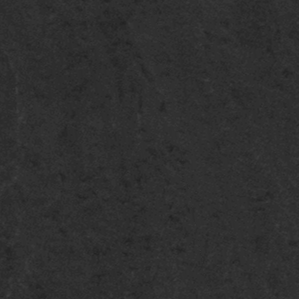
Label: frost